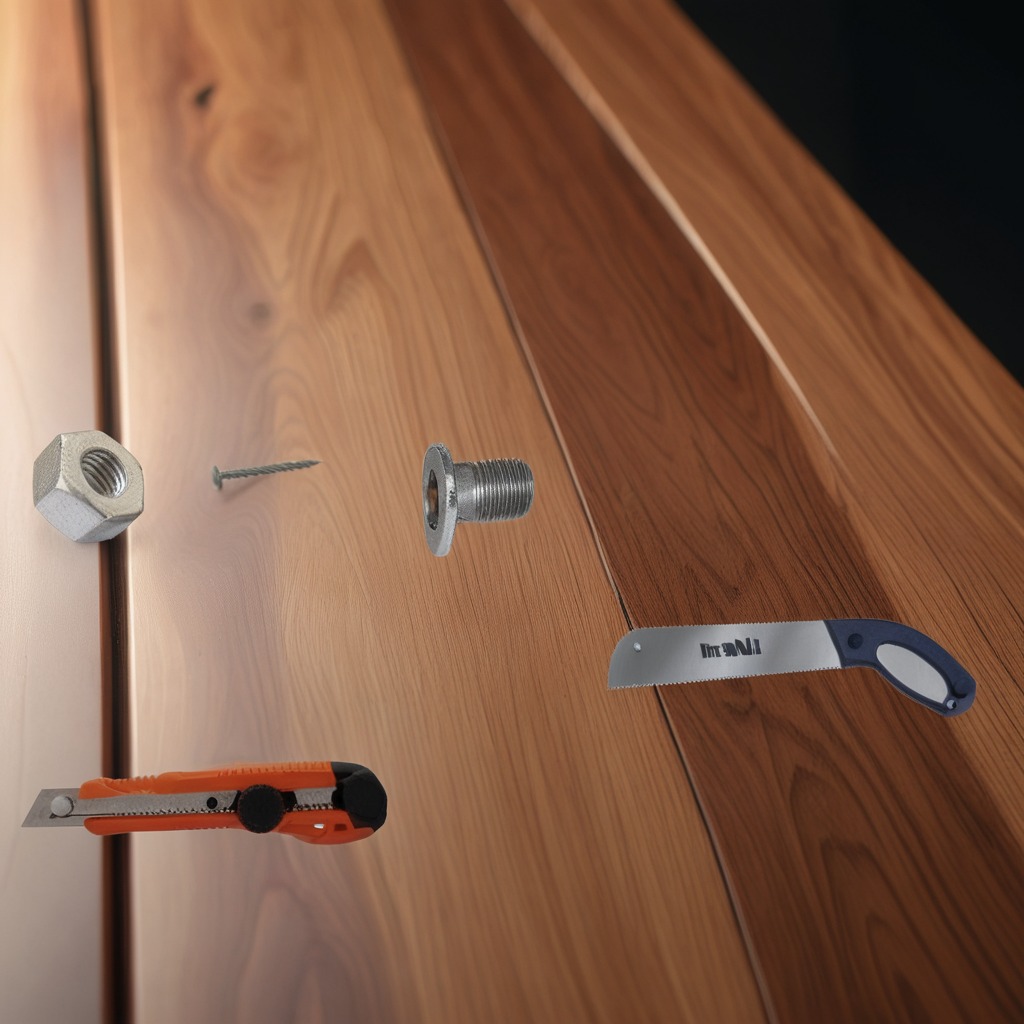
A metal machine screw, an iron nail, a metal saw, and a metal nut are lying on the wooden table.